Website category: auto
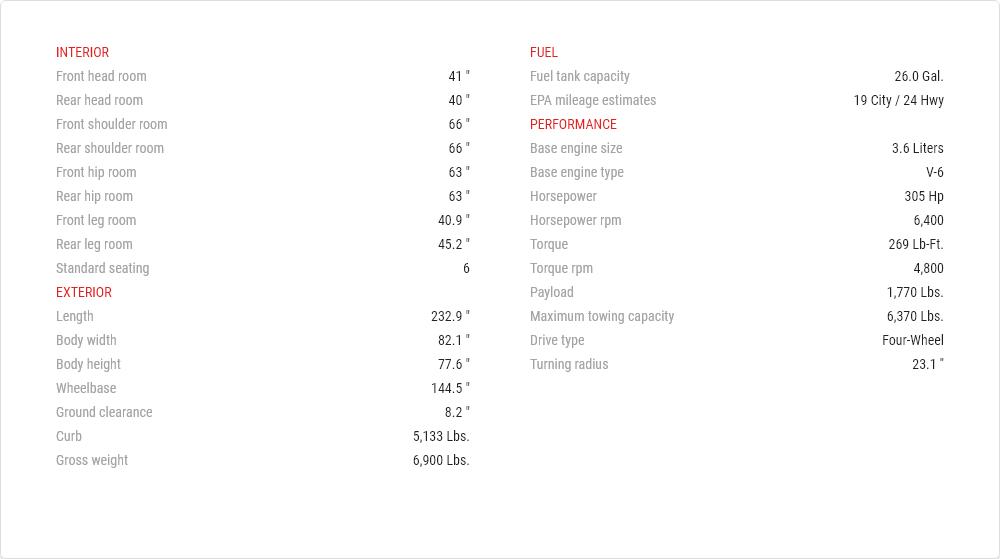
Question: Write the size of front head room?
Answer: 41 "

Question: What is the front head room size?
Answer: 41 "

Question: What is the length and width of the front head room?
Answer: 41 "

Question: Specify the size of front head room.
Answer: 41 "

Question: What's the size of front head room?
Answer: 41 "

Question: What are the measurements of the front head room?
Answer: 41 "

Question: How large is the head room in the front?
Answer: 41 "

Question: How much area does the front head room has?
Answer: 41 "

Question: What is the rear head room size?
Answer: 40 "

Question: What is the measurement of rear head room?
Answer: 40 "

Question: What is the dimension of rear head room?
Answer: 40 "

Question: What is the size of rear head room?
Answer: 40 "

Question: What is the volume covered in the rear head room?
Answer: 40 "

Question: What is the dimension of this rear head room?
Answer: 40 "

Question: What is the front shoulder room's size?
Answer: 66 "

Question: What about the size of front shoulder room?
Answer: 66 "

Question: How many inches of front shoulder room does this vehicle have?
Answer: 66 "

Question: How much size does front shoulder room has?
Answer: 66 "

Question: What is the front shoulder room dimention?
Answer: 66 "

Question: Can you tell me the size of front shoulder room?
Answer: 66 "

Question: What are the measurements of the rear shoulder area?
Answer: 66 "

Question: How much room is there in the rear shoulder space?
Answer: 66 "

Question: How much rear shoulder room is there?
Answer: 66 "

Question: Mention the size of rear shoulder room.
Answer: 66 "

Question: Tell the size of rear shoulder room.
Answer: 66 "

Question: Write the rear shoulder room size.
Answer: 66 "

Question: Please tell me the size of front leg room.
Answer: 40.9 "

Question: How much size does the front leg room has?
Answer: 40.9 "

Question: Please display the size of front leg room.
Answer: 40.9 "

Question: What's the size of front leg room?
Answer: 40.9 "

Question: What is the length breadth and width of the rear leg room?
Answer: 45.2 "

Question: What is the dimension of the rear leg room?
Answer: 45.2 "

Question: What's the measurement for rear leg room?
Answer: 45.2 "

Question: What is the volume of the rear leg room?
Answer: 45.2 "

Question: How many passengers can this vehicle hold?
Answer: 6

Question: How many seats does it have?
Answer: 6

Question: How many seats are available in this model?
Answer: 6

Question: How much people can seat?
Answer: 6

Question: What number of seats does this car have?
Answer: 6

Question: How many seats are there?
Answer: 6

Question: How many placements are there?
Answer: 6

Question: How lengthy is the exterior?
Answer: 232.9 "

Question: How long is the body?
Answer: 232.9 "

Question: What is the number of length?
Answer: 232.9 "

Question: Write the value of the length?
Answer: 232.9 "

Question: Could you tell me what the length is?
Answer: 232.9 "

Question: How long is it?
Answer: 232.9 "

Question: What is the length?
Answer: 232.9 "

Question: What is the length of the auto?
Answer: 232.9 "

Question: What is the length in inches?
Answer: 232.9 "

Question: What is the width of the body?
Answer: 82.1 "

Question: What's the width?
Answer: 82.1 "

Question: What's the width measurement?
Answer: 82.1 "

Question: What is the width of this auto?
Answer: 82.1 "

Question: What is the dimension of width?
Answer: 82.1 "

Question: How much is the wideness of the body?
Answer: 82.1 "

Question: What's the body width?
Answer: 82.1 "

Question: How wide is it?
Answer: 82.1 "

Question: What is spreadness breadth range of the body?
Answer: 82.1 "

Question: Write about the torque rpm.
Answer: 4,800

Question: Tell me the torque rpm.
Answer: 4,800

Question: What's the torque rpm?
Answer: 4,800

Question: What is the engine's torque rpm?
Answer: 4,800

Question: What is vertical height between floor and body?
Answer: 8.2 "